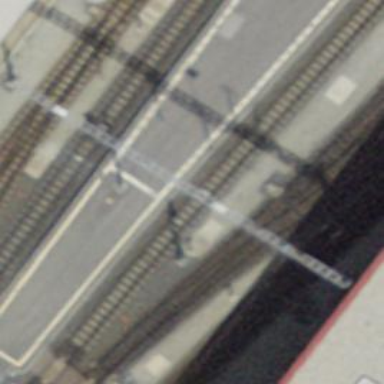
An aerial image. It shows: Railway signal.